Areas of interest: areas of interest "Suo Feng Fruit Tree Sightseeing Picking Garden"
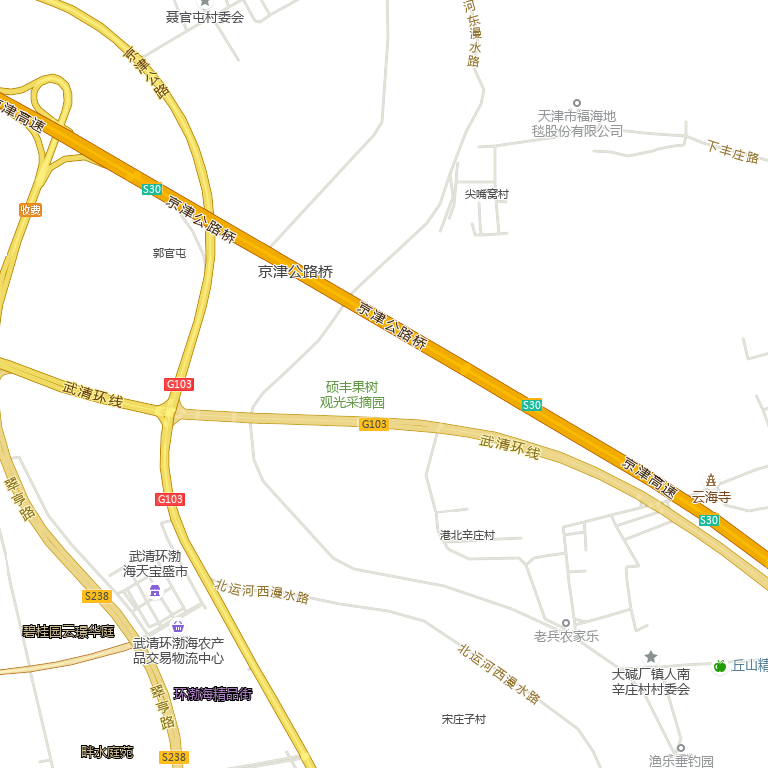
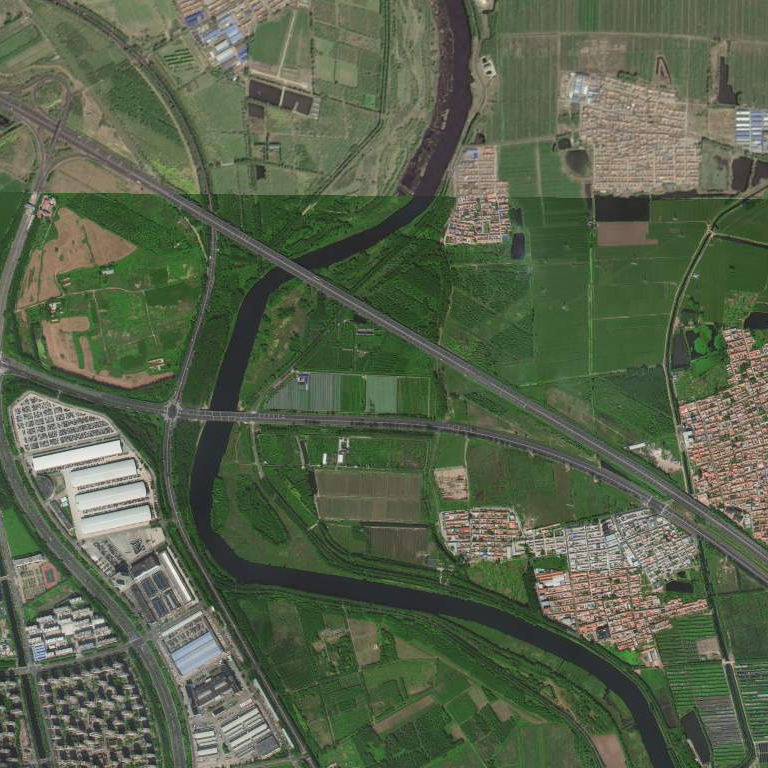